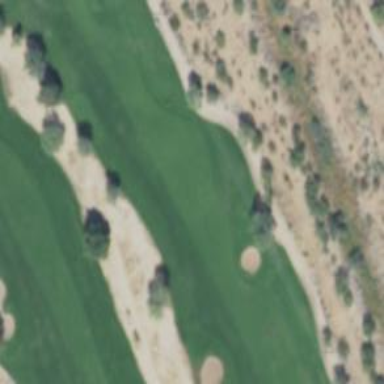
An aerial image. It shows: Golf hole.